Question: I am trying to create a branch on someone else's repo. I am trying to follow the official instructions, but I get stuck here because Github apparently should offer to create a branch when I type it in? But here, nothing happens.

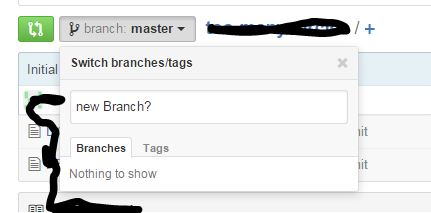
Answer: So I figured out what my problem was. I was not added as a collaborator for this repo. I did not know that I had to be a collaborator to make a new branch.